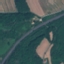
Land use / land cover: Highway